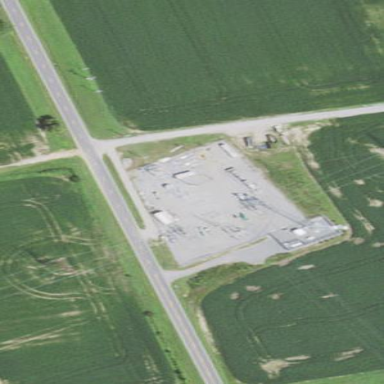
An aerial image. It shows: Distribution level power substation surrounded by fence.